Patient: sex M, age 48
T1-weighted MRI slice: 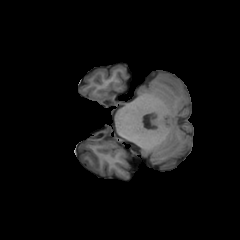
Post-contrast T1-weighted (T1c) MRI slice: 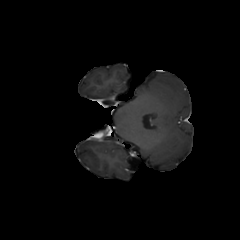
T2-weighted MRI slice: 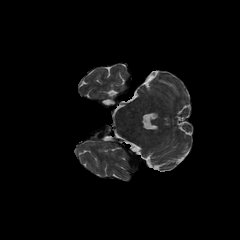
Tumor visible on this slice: no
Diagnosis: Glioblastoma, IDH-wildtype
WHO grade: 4